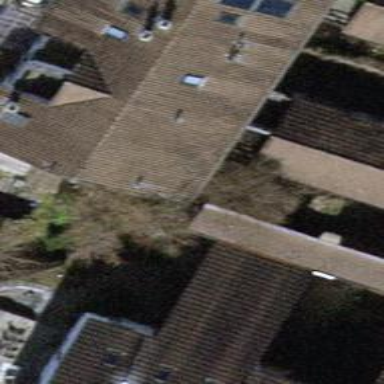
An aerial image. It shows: Building with gabled roof oriented across.